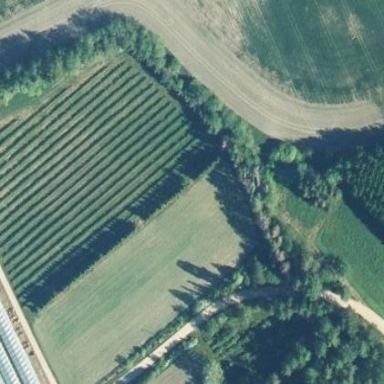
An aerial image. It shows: Orchard.